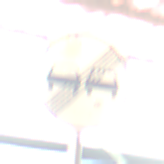
Verkehrszeichen: EndeUeberholverbot
Umgebung: Roofed, Special
Tageszeit: MorningAfternoon
Wetter: NotSpecified
Licht: Artificial
Jahreszeit: NotSpecified
Kontrast: MediumContrast